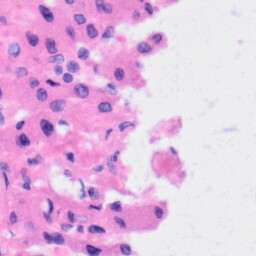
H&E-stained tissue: Liver